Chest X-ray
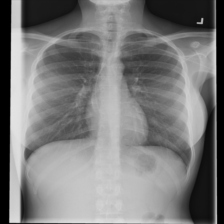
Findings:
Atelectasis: negative
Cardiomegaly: negative
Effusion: negative
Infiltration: negative
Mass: negative
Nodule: negative
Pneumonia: negative
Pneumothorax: negative
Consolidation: negative
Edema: negative
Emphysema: negative
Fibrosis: negative
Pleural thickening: negative
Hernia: negative